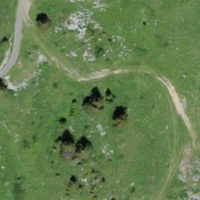
EUNIS habitat code: 23
Species observed at this site:
Silene dioica